Field crop: maize
Growth stage: 2
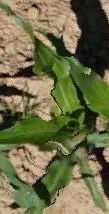
Species: maize